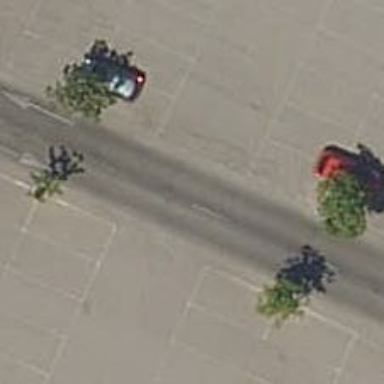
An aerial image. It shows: Road serving as parking aisle.